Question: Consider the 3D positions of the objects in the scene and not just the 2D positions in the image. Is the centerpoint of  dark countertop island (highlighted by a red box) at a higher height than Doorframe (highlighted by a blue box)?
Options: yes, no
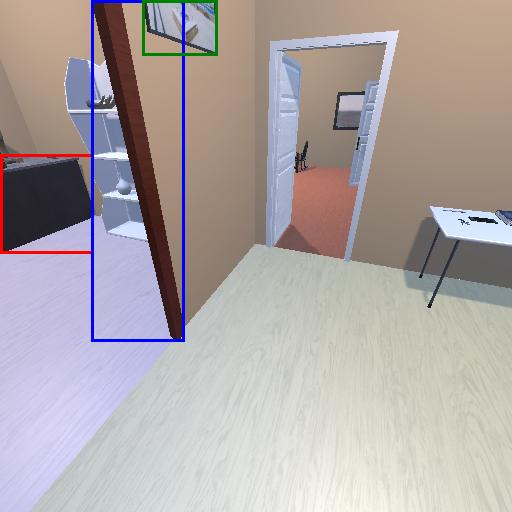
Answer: yes